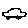
Label: car